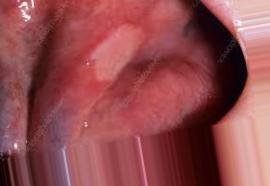
Condition: Mouth Ulcer